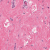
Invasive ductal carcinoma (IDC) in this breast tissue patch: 0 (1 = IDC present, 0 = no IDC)